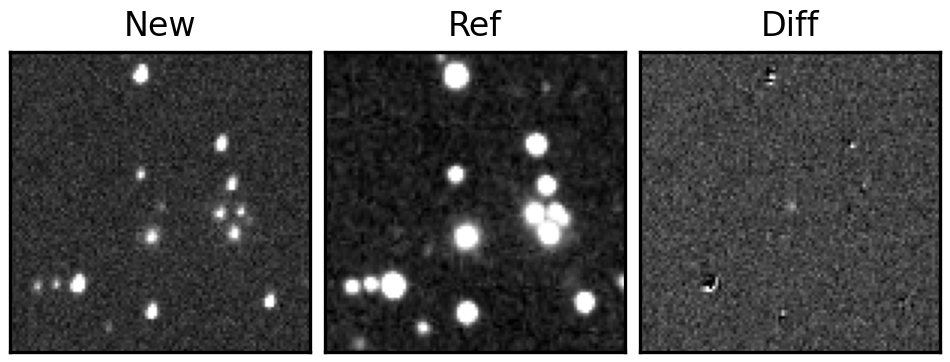
Label: real